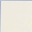
Piece: xx